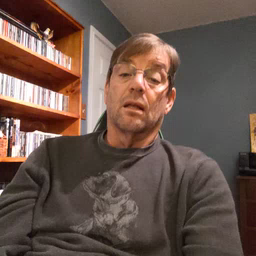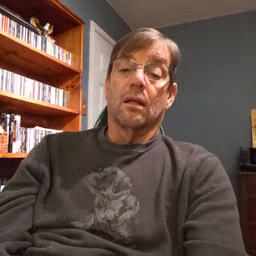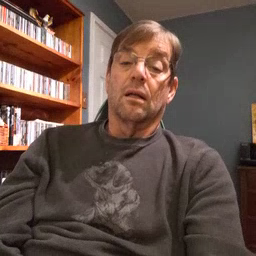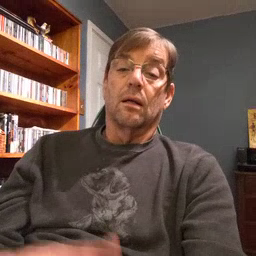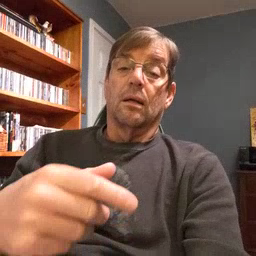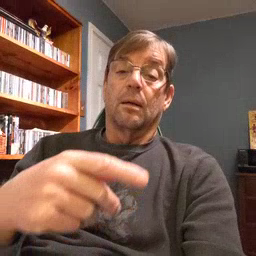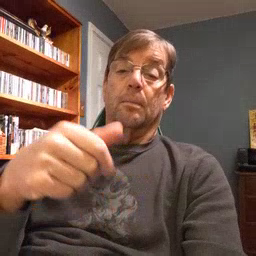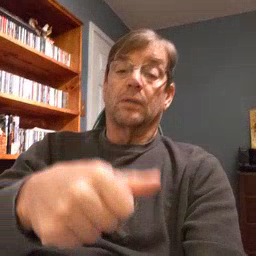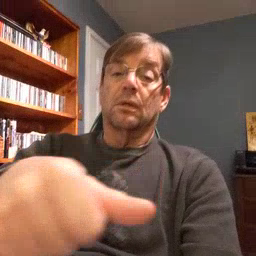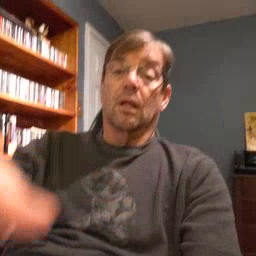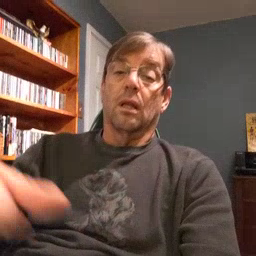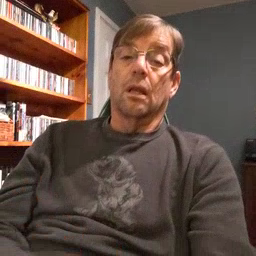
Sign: puzzle